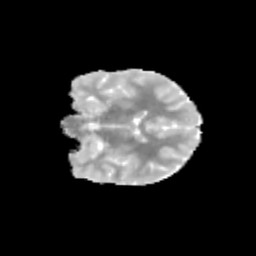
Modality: MD
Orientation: coronal
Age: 12
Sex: female
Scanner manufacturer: siemens
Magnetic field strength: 3 T
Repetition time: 3.8 s
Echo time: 0.07 s